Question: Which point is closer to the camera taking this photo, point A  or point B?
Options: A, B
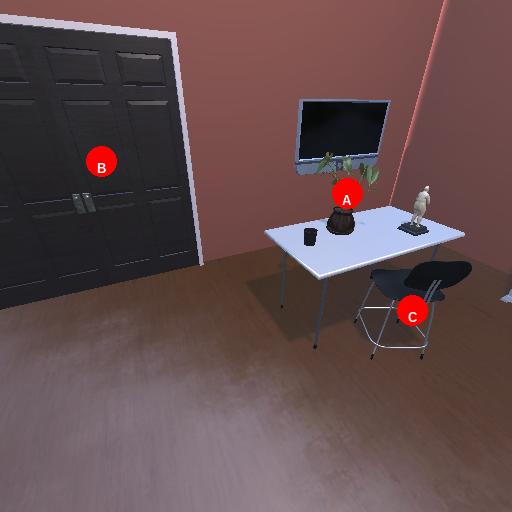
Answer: A